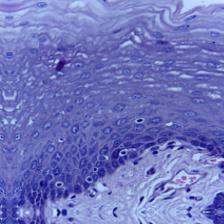
Diagnosis: Normal